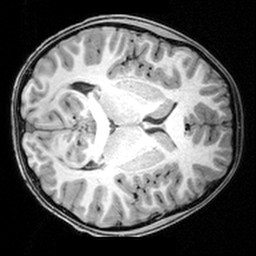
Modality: T1w
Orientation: axial
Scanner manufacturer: siemens
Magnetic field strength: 3 T
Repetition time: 1.9 s
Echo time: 0.00397 s